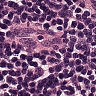
Metastatic tissue present: no